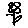
Label: flower